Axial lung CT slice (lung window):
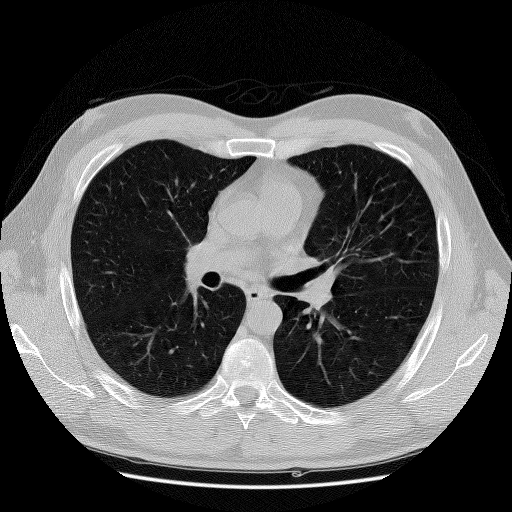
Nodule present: no